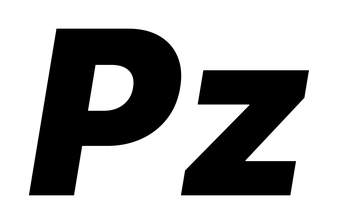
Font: Inter-Italic_Black_Italic